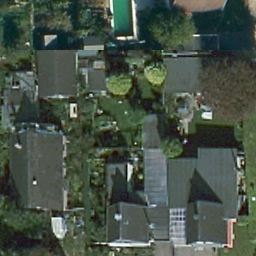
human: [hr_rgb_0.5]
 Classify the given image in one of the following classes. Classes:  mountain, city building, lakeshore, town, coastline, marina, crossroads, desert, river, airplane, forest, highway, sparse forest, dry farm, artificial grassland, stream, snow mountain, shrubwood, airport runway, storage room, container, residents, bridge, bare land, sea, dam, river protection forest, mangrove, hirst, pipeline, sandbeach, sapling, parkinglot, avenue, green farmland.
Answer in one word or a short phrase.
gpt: residents